Field crop: maize
Growth stage: 2
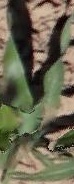
Species: maize